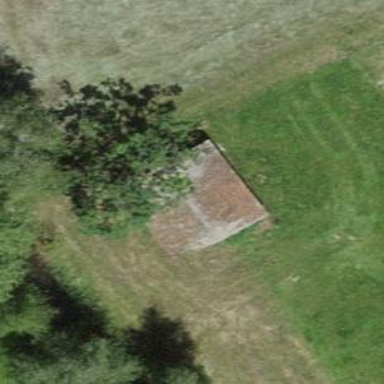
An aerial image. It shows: Rural barn.